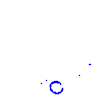
Particle: proton